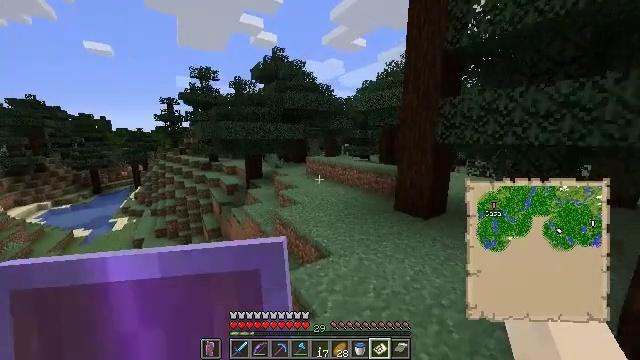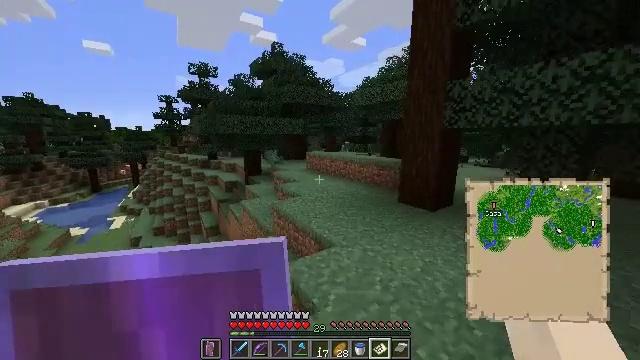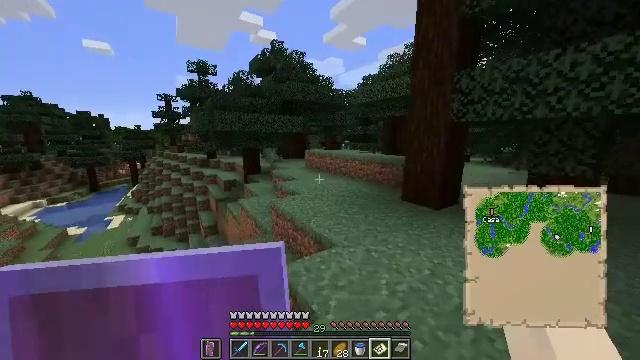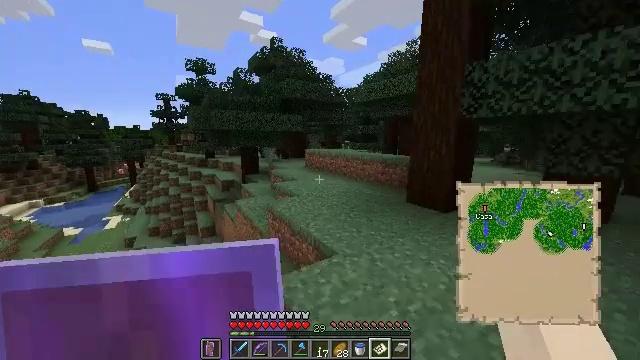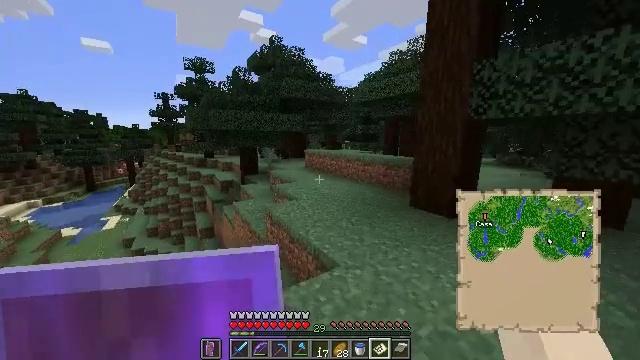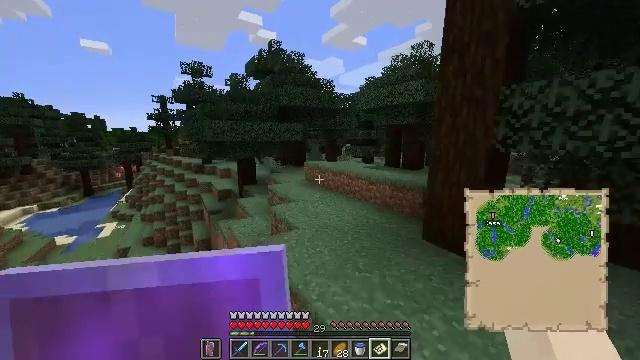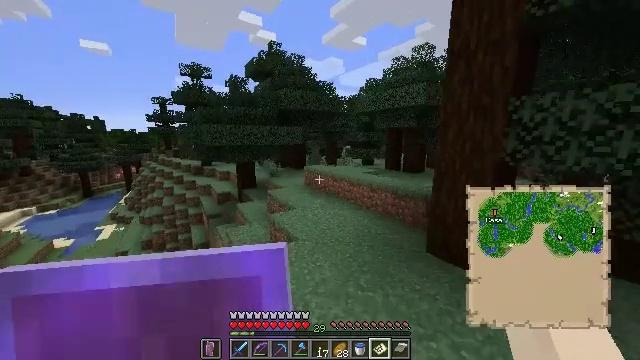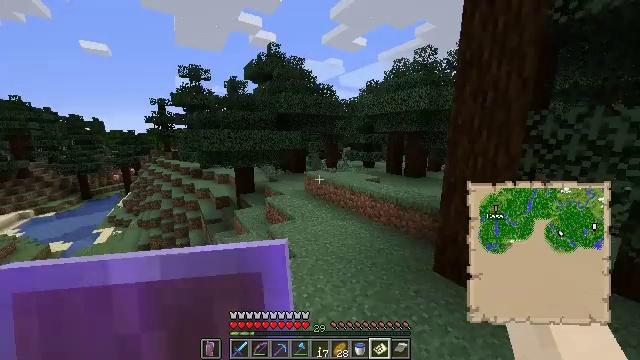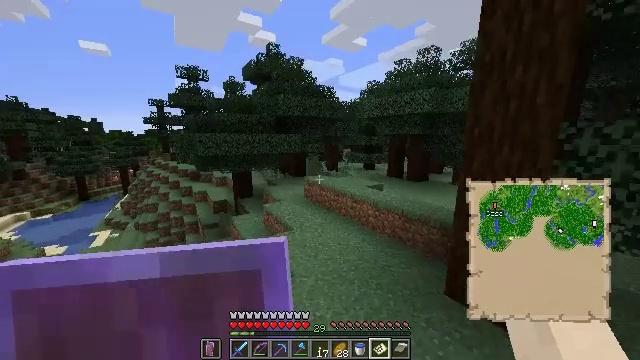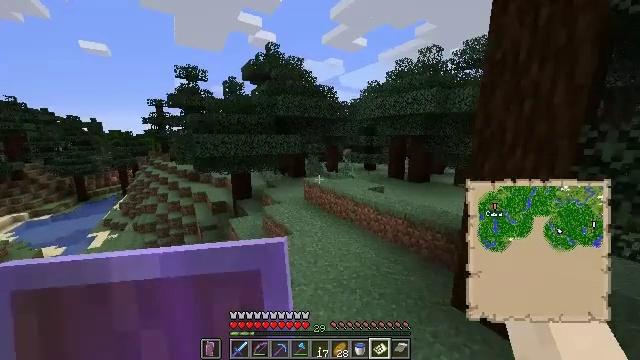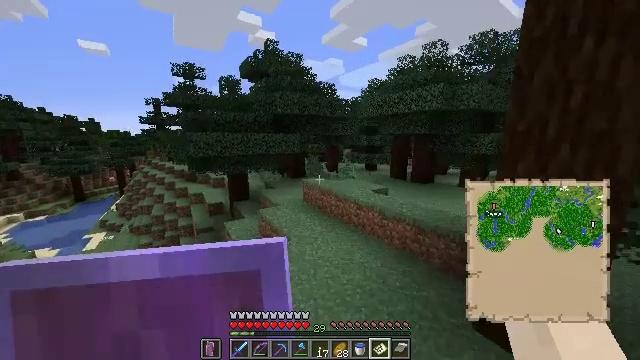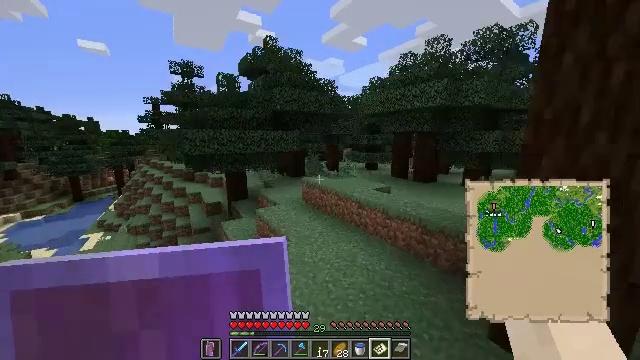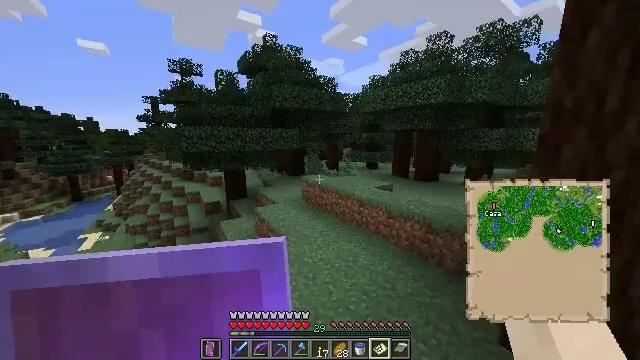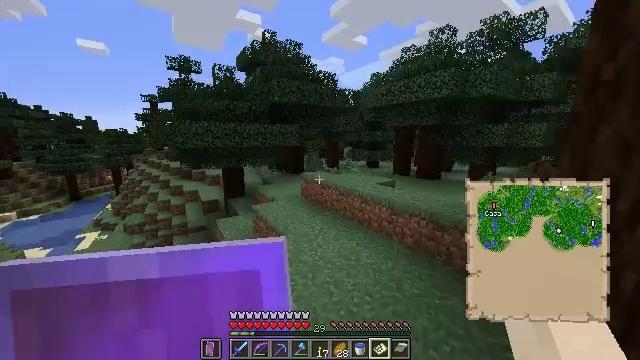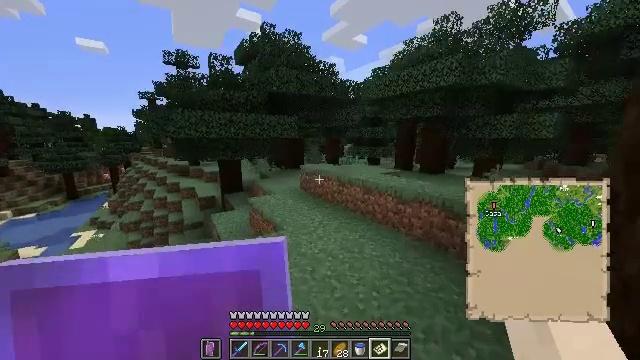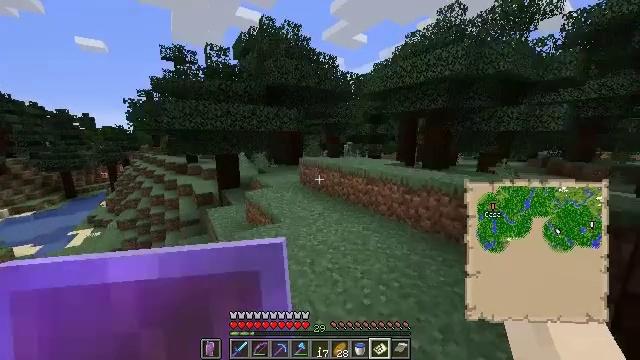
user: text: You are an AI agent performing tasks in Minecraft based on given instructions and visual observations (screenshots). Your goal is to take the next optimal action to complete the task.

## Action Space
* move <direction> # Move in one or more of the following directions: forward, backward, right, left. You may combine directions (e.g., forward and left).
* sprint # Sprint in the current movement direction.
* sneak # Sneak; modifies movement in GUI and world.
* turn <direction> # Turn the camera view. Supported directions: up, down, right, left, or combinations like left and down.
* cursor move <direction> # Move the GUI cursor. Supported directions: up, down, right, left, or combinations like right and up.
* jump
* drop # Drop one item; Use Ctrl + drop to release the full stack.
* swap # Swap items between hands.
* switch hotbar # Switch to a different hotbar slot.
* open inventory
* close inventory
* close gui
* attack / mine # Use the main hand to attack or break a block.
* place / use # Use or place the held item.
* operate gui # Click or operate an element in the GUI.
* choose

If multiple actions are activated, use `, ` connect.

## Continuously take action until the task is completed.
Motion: motion action
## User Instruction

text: Mine the gold block with a pickaxe.
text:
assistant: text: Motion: move forward
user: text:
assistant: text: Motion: move forward
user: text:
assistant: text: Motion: move forward
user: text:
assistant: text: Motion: move forward, jump
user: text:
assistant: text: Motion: move forward, jump
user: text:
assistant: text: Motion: move forward, jump
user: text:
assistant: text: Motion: move forward, jump
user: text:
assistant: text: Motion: move forward
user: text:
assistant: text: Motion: move forward
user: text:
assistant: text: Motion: move forward
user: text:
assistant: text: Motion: move forward
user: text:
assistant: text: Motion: move forward
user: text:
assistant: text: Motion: move forward
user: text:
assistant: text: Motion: move forward
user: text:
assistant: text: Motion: move forward
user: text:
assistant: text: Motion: move forward
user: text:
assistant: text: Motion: move forward, turn right
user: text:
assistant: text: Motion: move forward
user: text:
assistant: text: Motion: move forward
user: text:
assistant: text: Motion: move forward
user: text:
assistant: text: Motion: move forward
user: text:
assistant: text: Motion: move forward
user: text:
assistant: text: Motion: move forward
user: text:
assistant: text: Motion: move forward
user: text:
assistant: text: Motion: move forward
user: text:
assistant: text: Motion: move forward, jump
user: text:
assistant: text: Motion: move forward, jump
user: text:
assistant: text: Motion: move forward, jump
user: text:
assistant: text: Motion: move forward, jump
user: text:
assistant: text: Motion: move forward